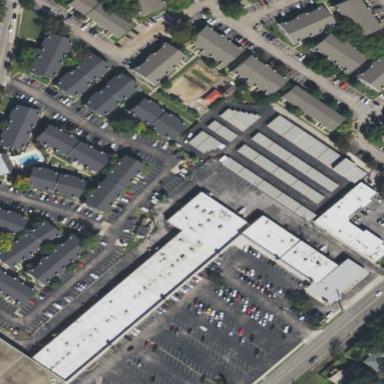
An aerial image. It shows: Commercial area with storage rental shop.